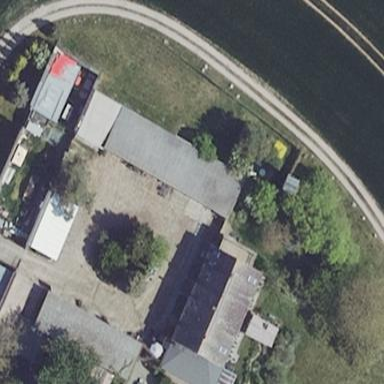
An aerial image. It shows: Shed.